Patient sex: M
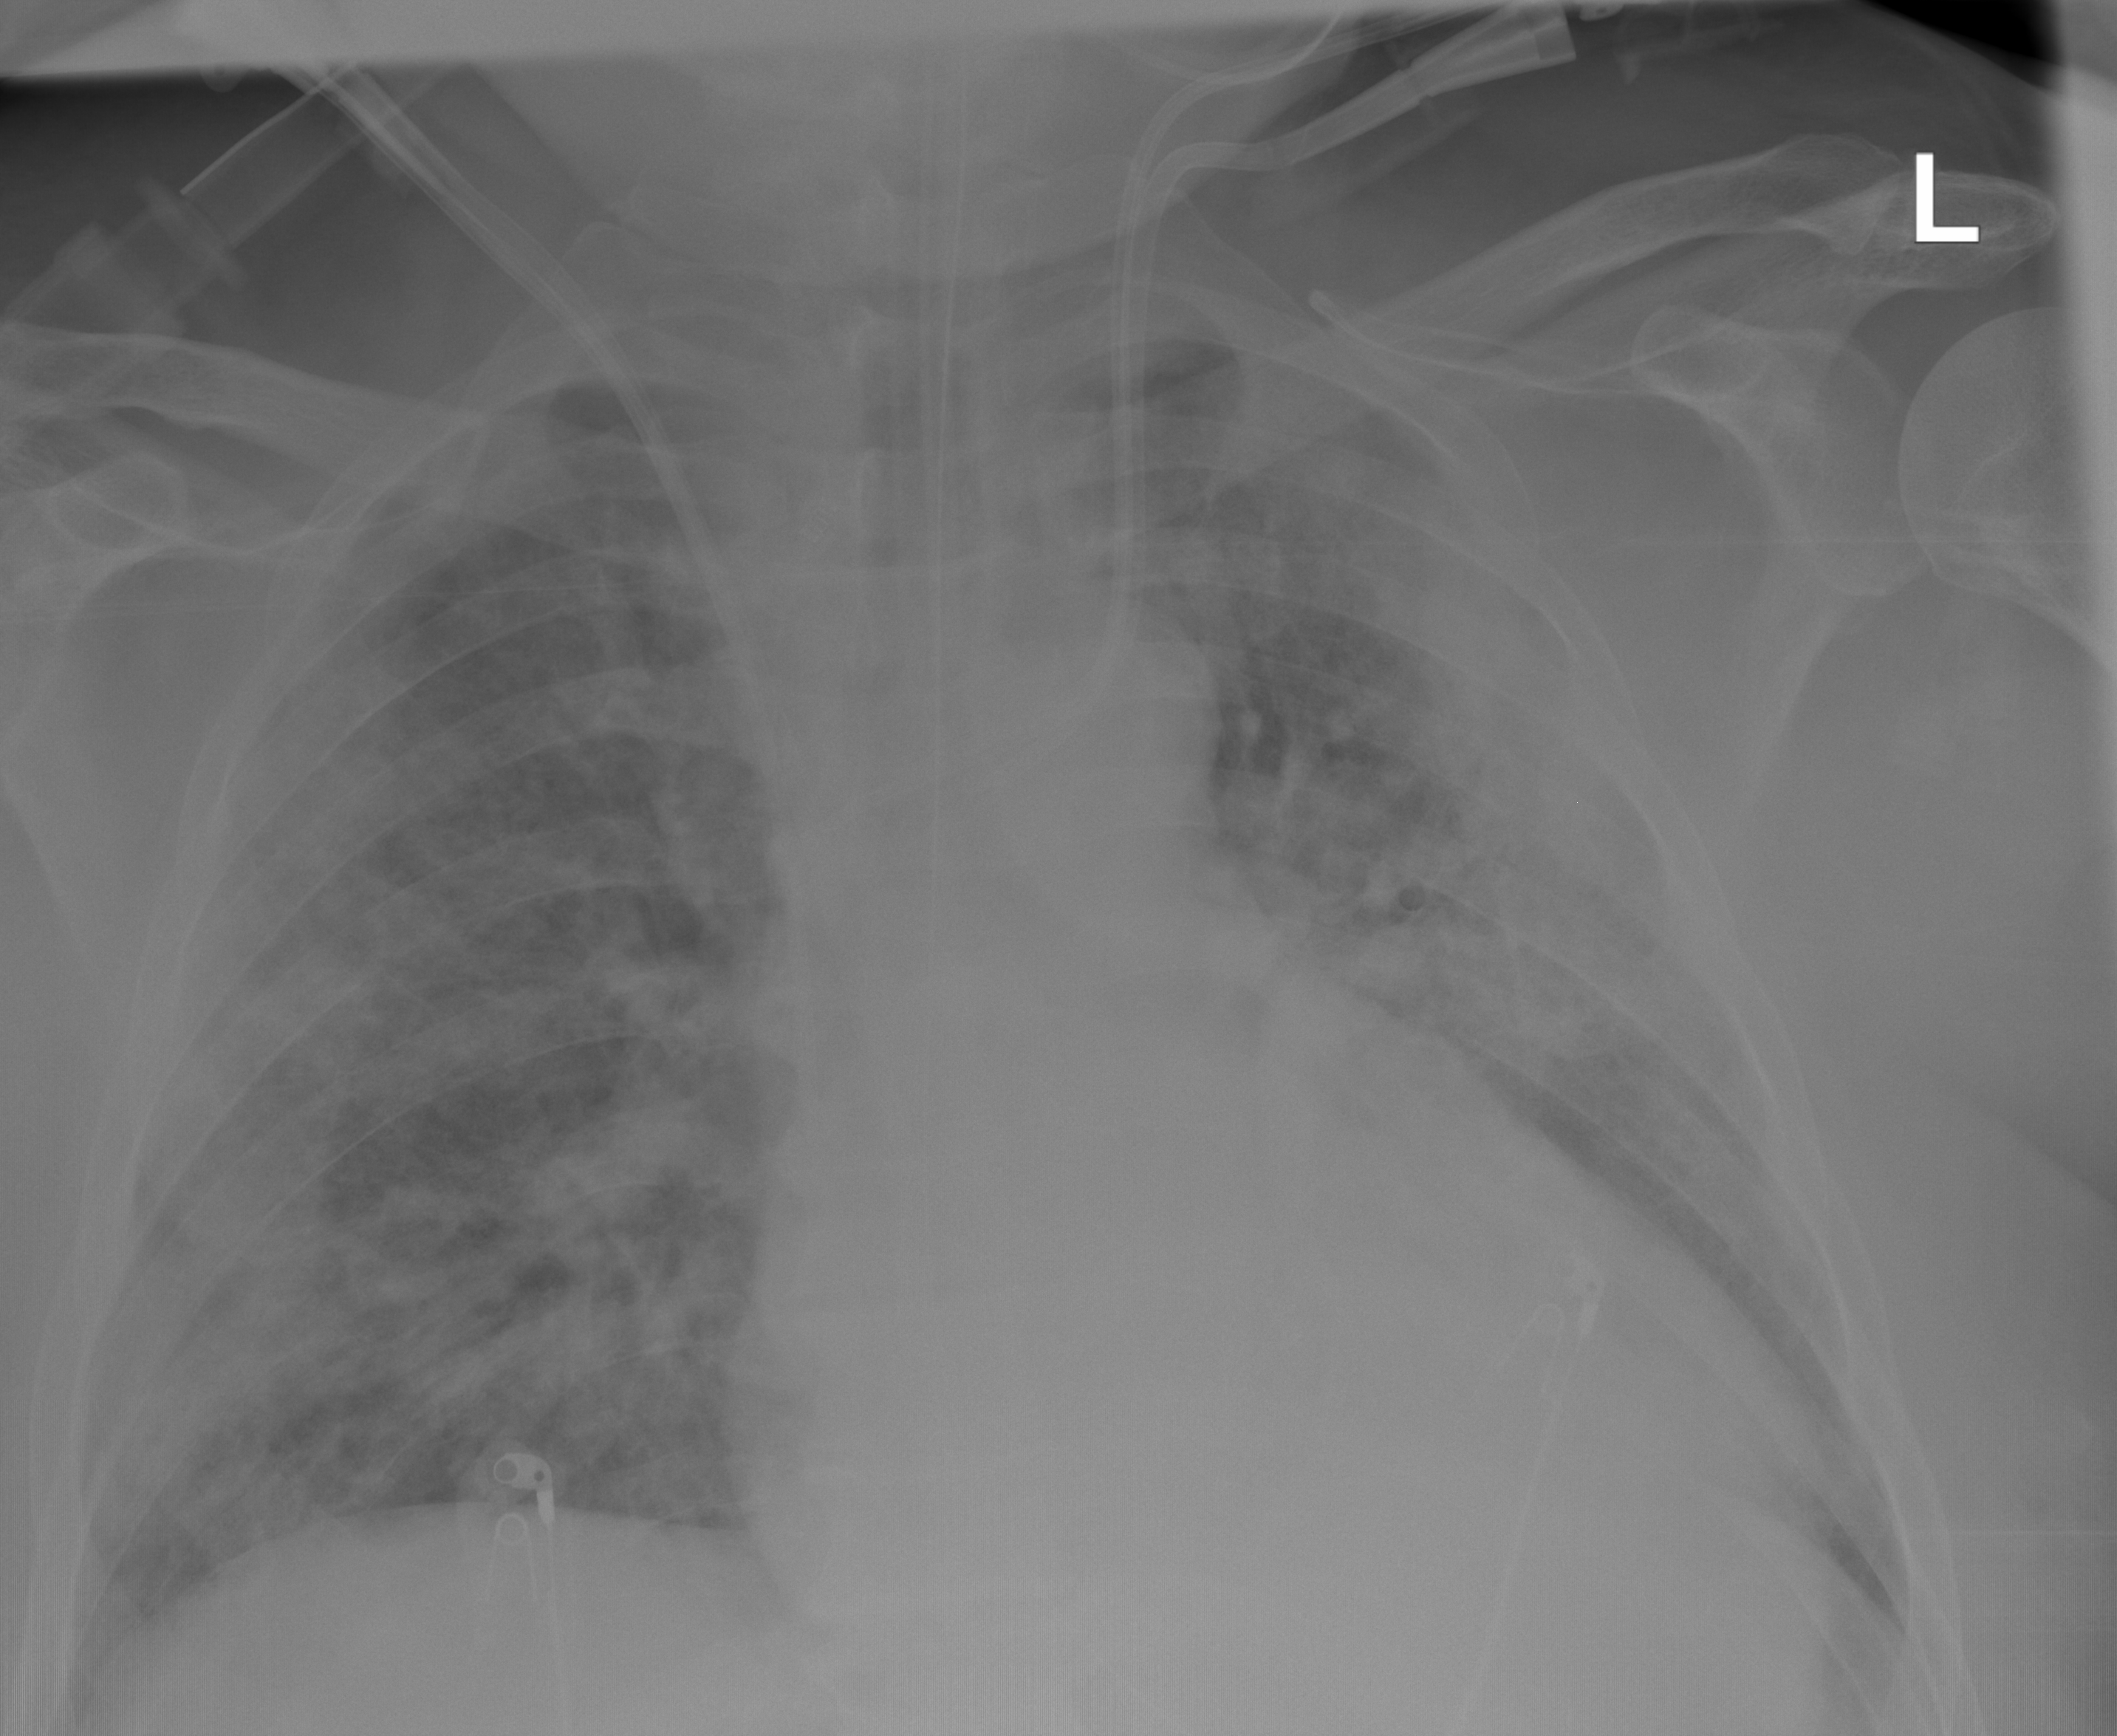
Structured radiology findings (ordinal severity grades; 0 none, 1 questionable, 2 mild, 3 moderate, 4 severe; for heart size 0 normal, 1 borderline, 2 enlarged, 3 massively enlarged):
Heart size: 2
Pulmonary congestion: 2
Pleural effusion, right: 1
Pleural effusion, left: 1
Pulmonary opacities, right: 3
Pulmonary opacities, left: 3
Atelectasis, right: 3
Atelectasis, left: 3